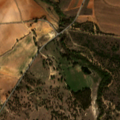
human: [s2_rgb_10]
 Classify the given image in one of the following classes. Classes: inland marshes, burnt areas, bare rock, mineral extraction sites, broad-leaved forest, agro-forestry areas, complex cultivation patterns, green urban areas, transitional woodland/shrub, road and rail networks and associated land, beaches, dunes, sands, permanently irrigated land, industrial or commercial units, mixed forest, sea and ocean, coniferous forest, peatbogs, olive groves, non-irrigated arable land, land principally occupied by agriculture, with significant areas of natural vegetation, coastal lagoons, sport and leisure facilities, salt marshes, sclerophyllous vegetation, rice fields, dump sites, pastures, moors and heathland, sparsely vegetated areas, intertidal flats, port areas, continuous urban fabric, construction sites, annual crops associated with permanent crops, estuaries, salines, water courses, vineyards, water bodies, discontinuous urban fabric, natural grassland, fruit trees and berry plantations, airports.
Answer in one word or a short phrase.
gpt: non-irrigated arable land, permanently irrigated land, pastures, agro-forestry areas, broad-leaved forest, transitional woodland/shrub